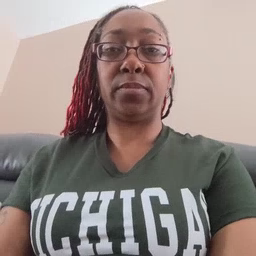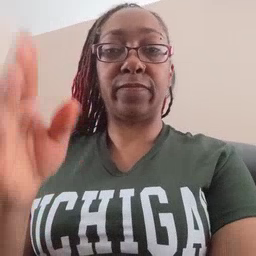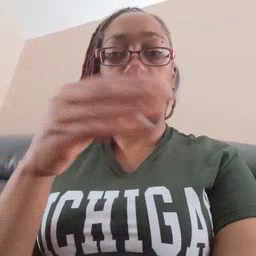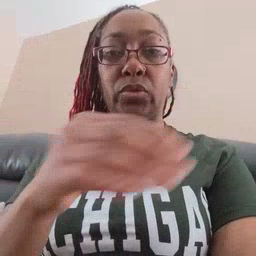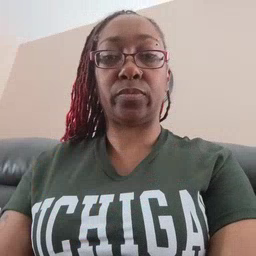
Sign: fish